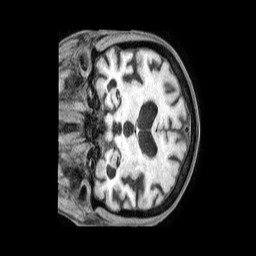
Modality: T1w
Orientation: coronal
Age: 72
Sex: male
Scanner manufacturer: philips
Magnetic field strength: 1.5 T
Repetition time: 0.6 s
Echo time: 0.02898 s